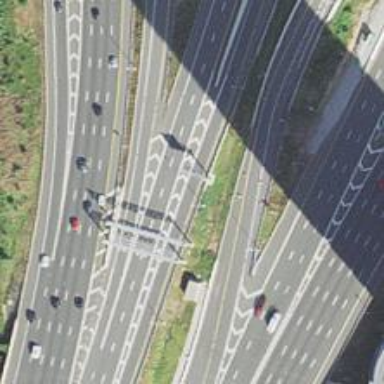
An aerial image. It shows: Toll gantry on the road.